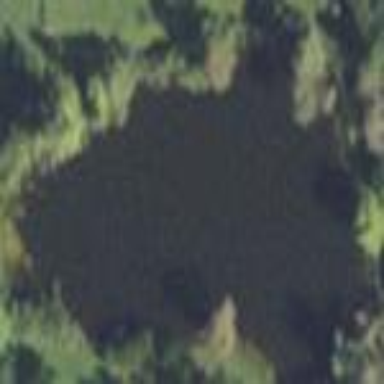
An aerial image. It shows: Peaceful pond surrounded by nature.